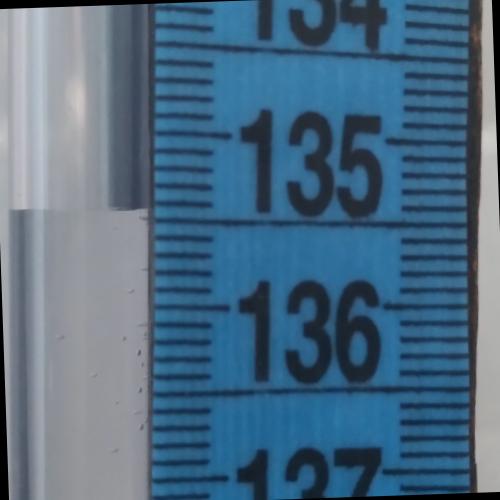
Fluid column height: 135.4 cm